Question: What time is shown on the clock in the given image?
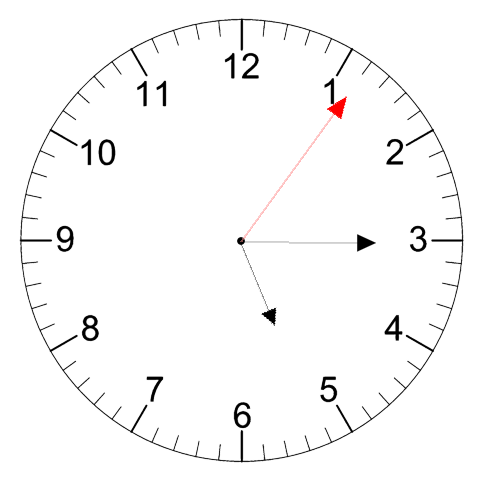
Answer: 05:15:06